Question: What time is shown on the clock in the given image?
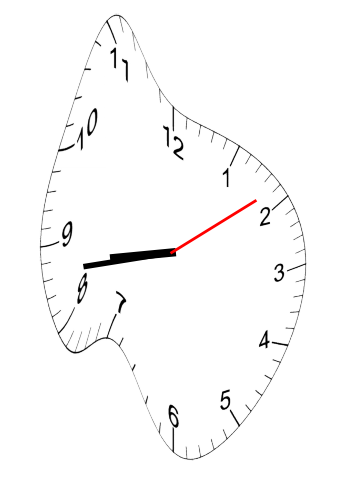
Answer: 08:43:09